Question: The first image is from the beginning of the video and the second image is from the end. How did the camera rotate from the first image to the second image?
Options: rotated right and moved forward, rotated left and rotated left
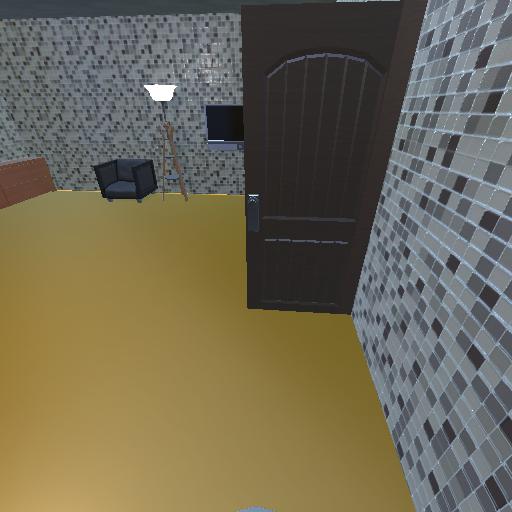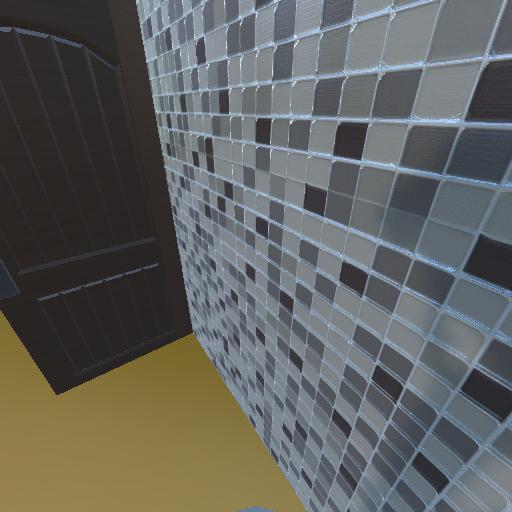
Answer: rotated right and moved forward